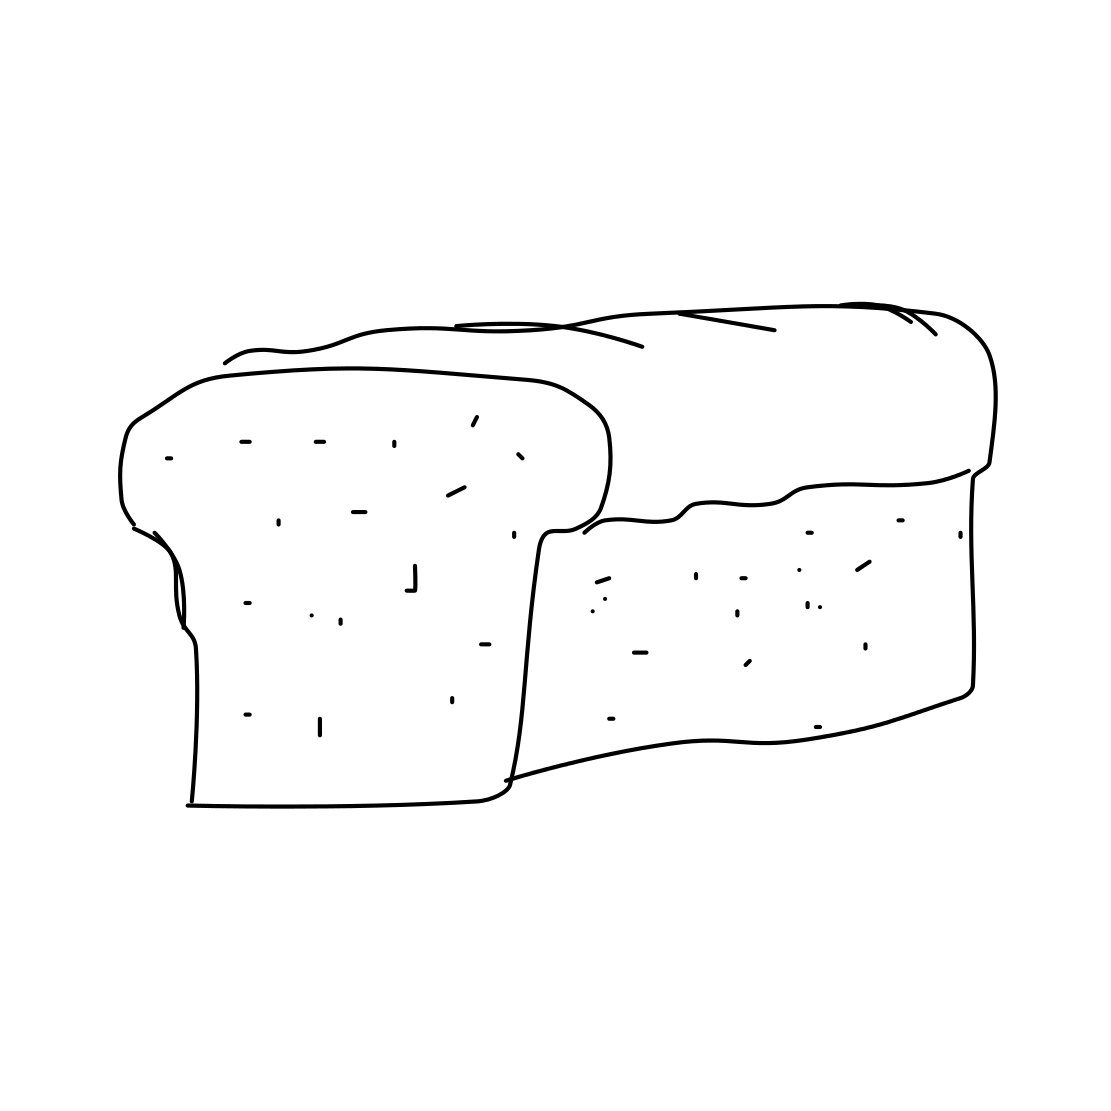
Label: bread